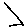
Label: triangle